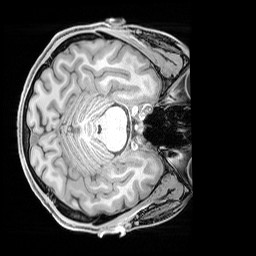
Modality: T1w
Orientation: axial
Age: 27
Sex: male
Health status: healthy
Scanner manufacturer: siemens
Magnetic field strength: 3 T
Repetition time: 1.65 s
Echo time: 0.00182 s